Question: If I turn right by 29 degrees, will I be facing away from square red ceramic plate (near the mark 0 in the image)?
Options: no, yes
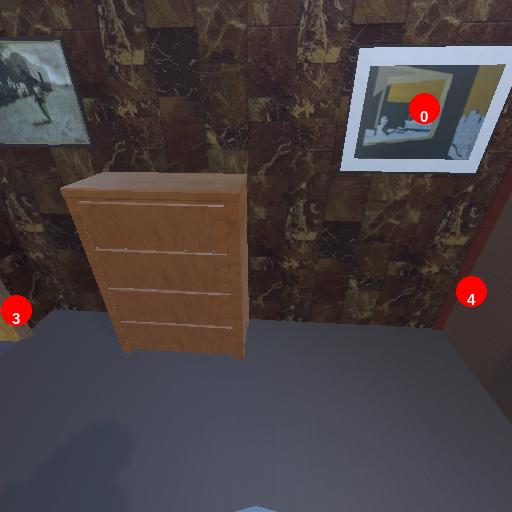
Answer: no